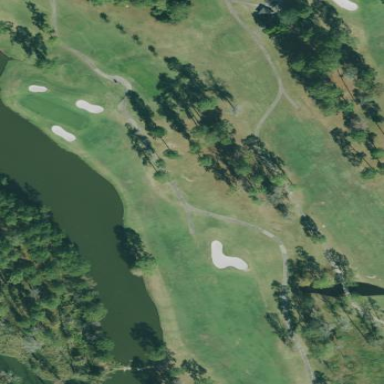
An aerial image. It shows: Golf fairway surrounded by grass.